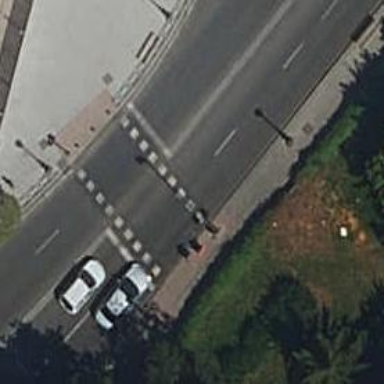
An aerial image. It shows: Crossing with traffic signals.